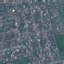
Land use / land cover: Residential